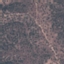
Land use / land cover: HerbaceousVegetation